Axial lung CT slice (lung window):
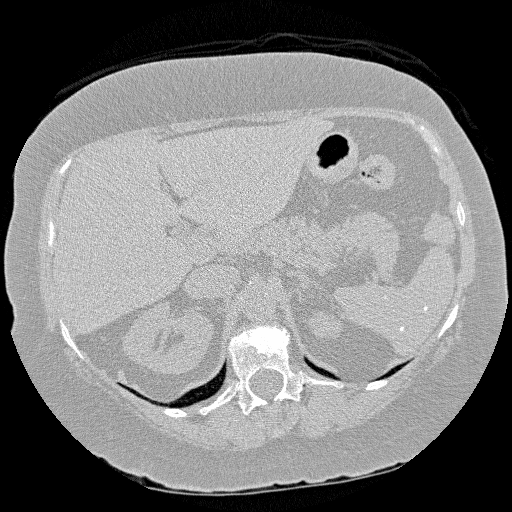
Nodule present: no